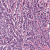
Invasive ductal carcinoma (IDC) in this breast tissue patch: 1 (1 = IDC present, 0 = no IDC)